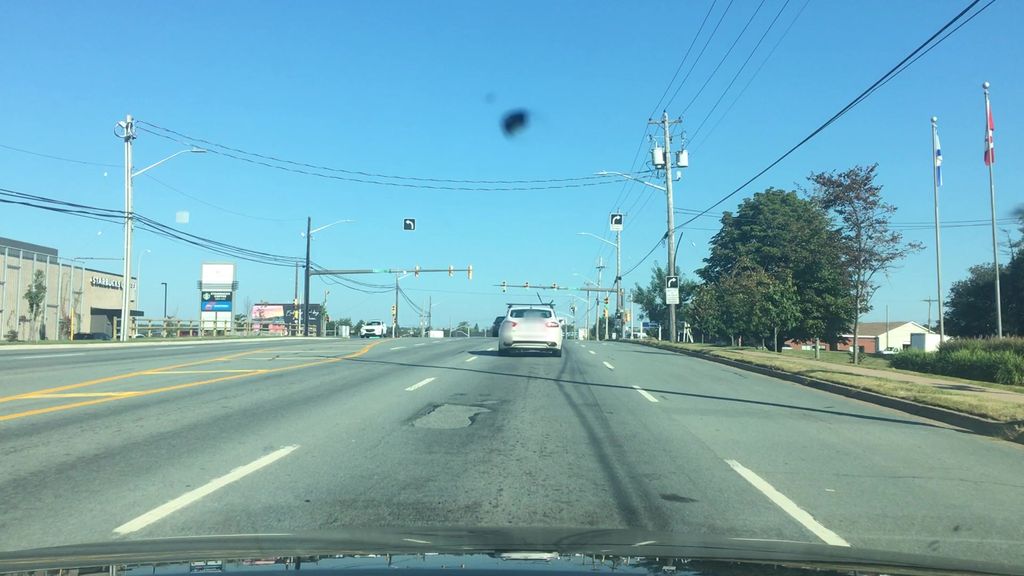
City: halifax